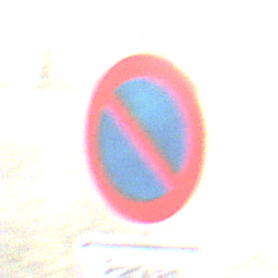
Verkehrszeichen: EingeschraenktesHalteverbot
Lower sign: ZeitangabenMitBeschraenkungAufWochentage6
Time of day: Night
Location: Outdoor (Urban)
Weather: PartlyCloudy
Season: NotSpecified
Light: Artificial